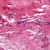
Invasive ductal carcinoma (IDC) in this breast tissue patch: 0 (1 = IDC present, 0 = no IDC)